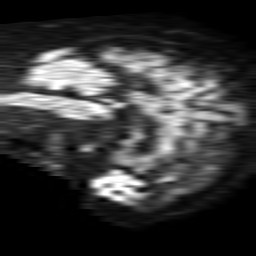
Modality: TRACE
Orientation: sagittal
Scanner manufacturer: philips
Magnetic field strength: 1.5 T
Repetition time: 4.6 s
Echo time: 0.08631 s